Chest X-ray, PA view. Patient: 42 years old, sex M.
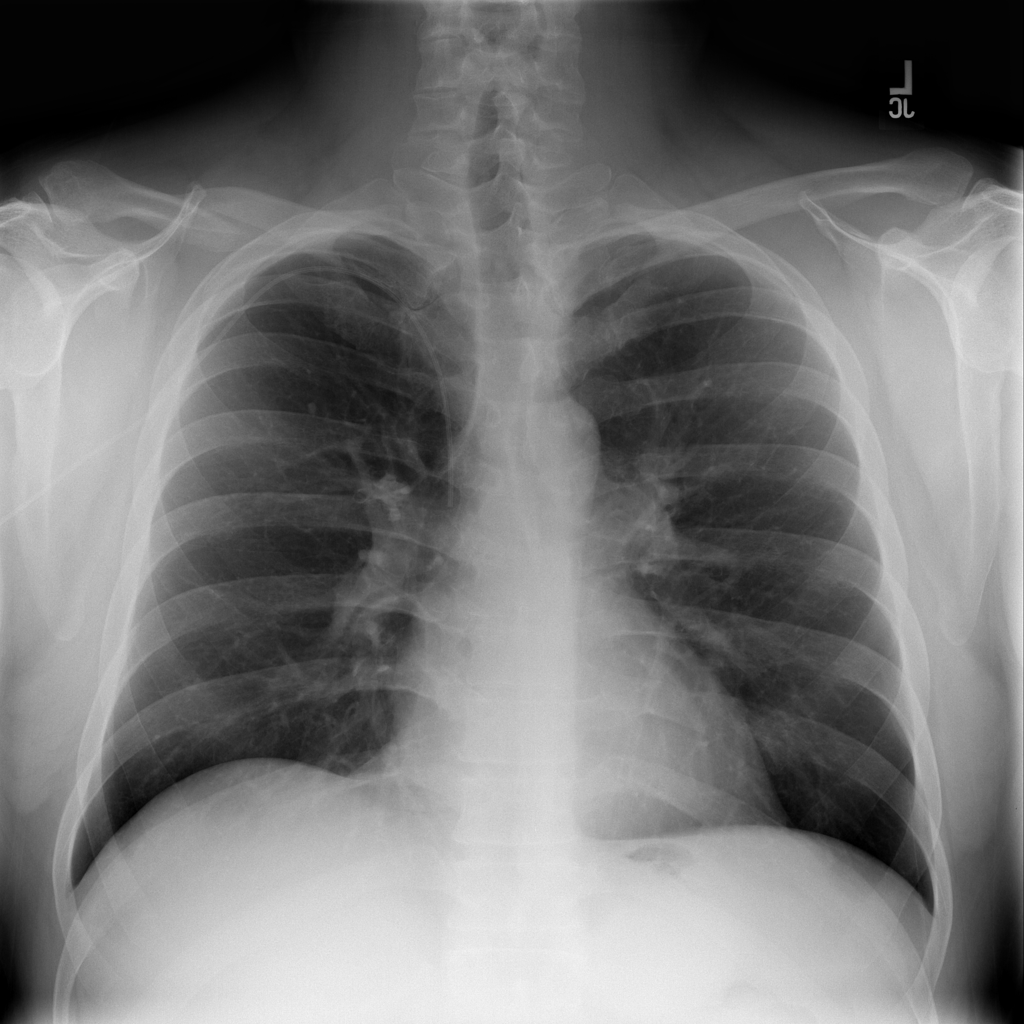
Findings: No Finding